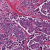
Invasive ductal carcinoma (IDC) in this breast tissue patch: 1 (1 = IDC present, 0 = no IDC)